Interaction volume radius: 5 \u00c5
Interaction volume height: 20 \u00c5
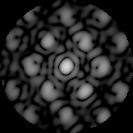
Disorder parameter: 0.354